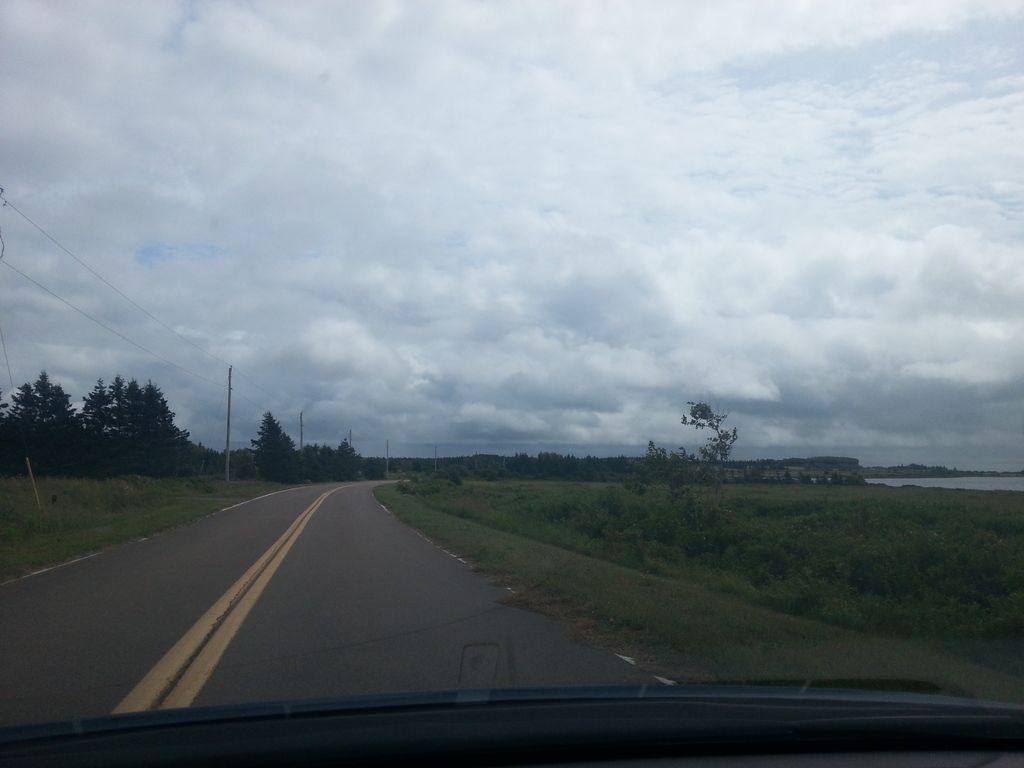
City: charlottetown